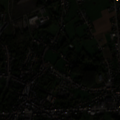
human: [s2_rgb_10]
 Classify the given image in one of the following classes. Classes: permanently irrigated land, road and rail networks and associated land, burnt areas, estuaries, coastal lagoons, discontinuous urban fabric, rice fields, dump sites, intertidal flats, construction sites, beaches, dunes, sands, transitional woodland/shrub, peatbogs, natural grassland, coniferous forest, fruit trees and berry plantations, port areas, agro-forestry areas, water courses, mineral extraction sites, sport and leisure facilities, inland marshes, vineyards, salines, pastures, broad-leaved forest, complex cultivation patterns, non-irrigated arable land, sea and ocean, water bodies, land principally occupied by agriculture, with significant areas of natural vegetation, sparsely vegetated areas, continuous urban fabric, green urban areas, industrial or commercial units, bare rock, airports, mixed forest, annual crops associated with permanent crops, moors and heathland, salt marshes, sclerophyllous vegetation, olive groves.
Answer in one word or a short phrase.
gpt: discontinuous urban fabric, mineral extraction sites, non-irrigated arable land